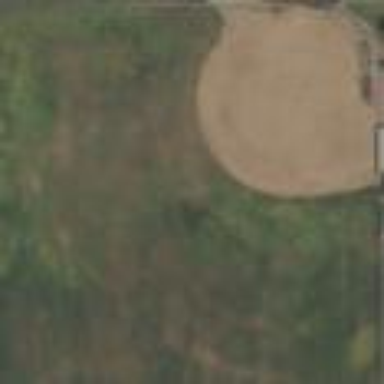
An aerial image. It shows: Baseball pitch for leisure land.